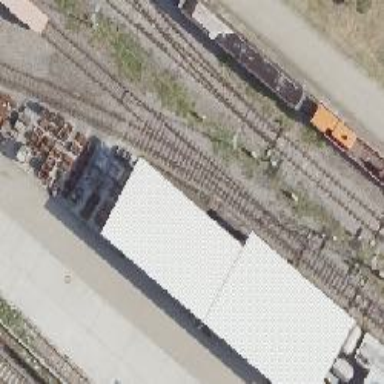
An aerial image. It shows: Yard for service or maintenance purposes.